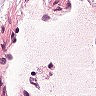
Metastatic tissue present: no